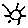
Label: sun